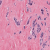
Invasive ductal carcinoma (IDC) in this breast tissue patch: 1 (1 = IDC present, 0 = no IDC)